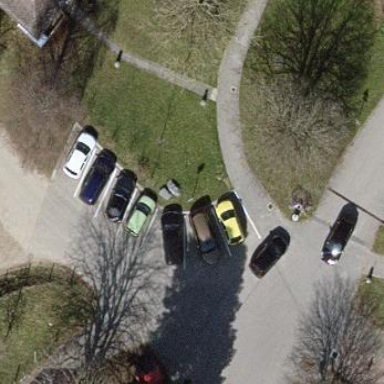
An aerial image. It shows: Parking area.